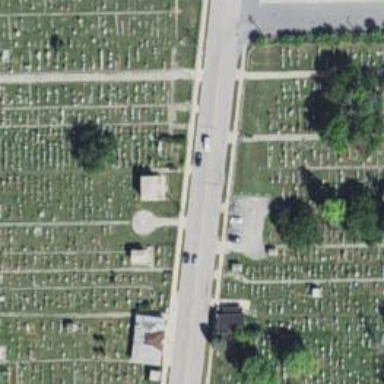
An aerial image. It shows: Sector in the cemetery.